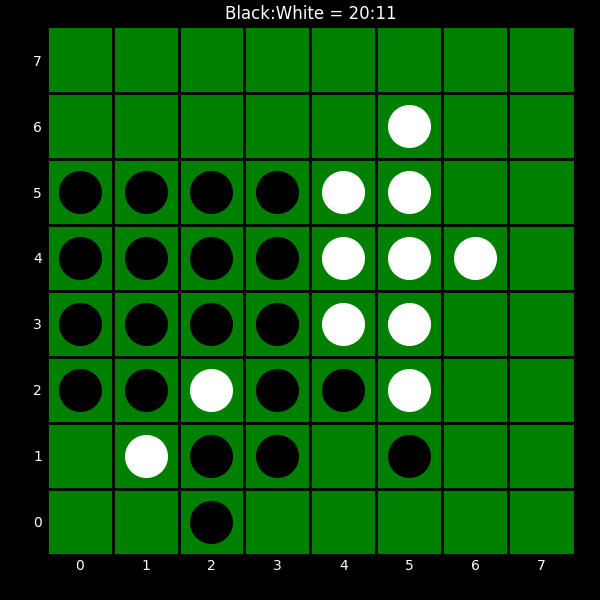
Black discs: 20
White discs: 11